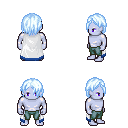
a pixel art fantasy rpg character, male body template, dark elf, purple skin, white trimmed cape, teal pants, white cyan bangs hairstyle, four views (front, back, left, right), 2x2 character sprite sheet, small pixel art, hard edges, no anti-aliasing